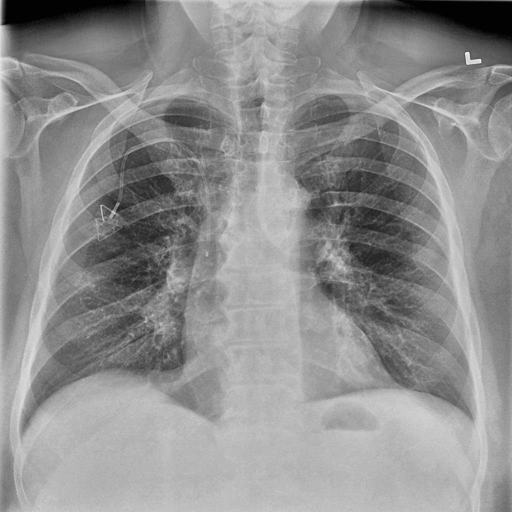
Finding: NORMAL